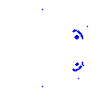
Particle: pion